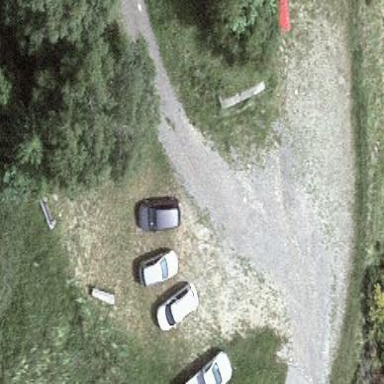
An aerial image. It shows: Parking area.